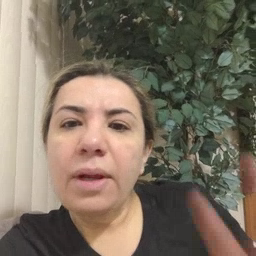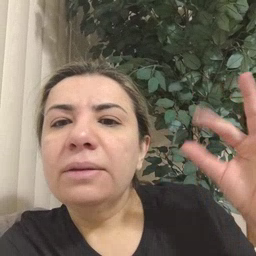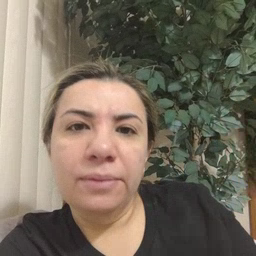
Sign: cat